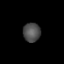
Tissue: prostate
Cell type: T cells
Senescence score: 0.7382
Nuclear area (px): 326
Mean DAPI intensity: 77.267